Interaction volume radius: 10 \u00c5
Interaction volume height: 35 \u00c5
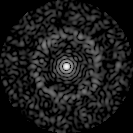
Disorder parameter: 0.8338